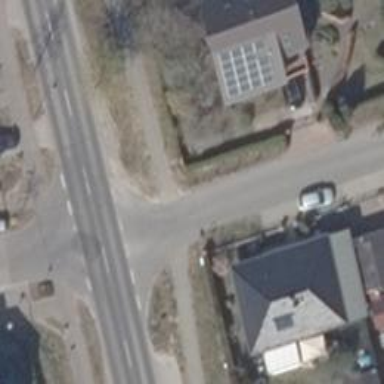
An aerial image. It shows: Road with "give way" sign.